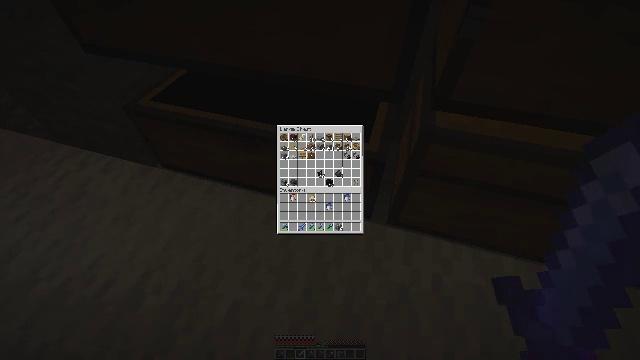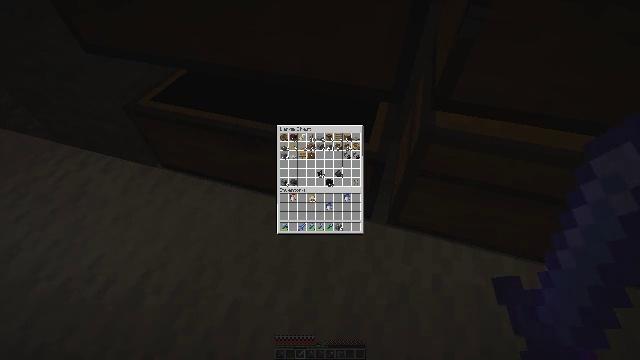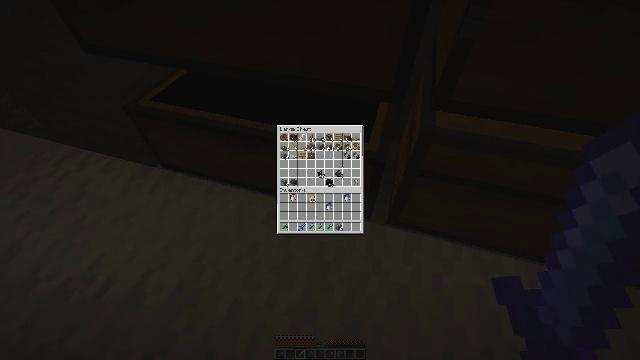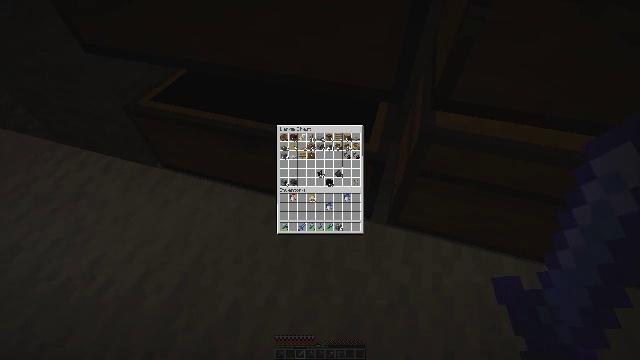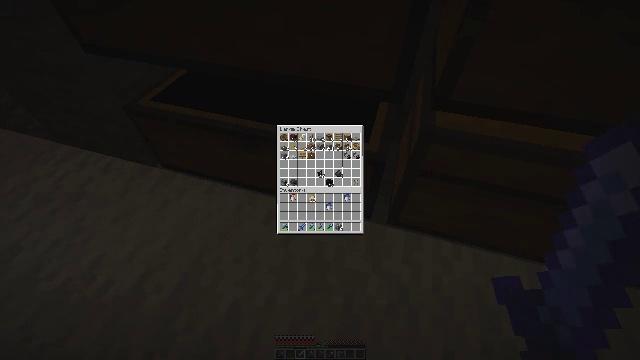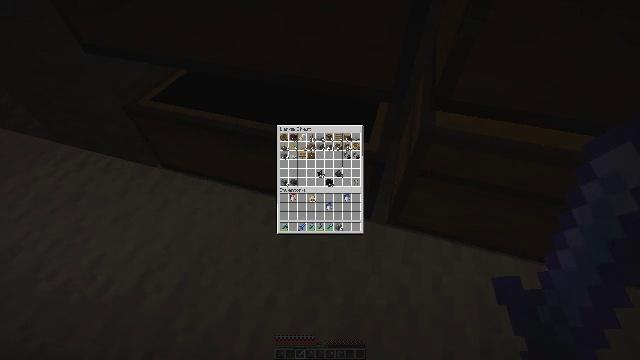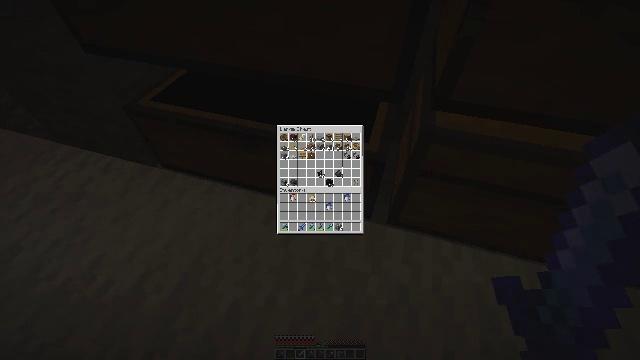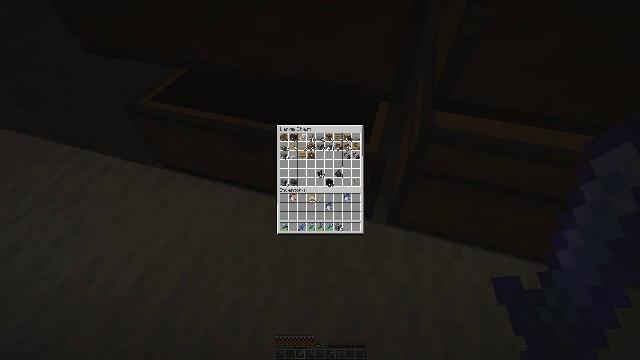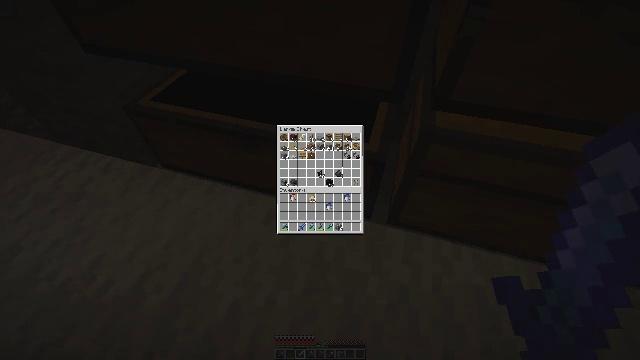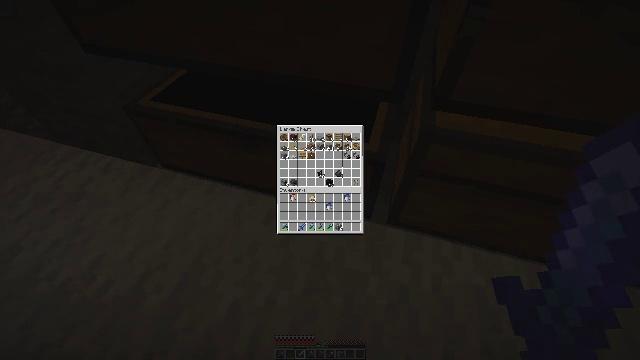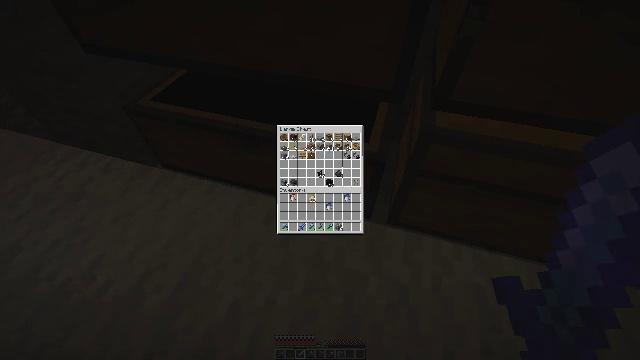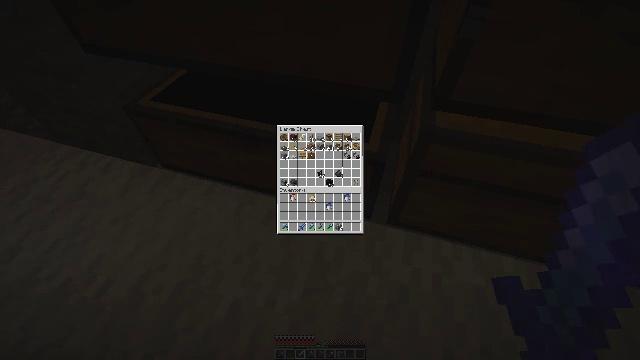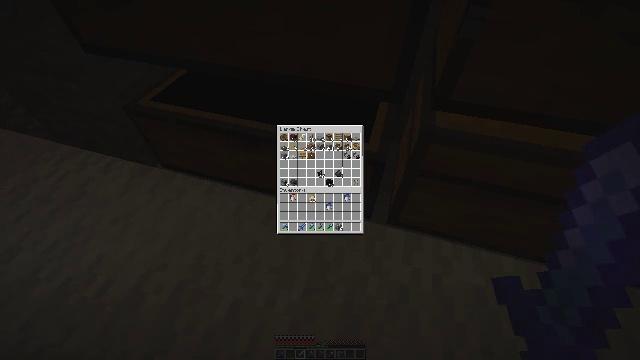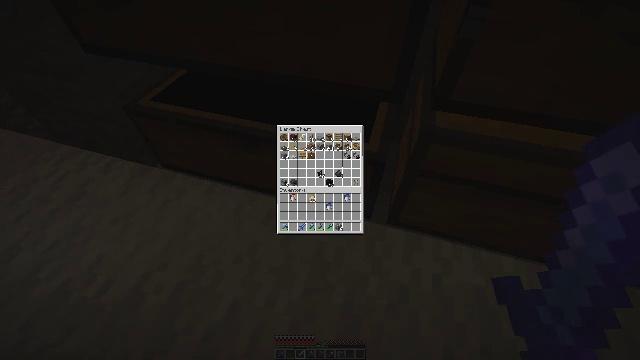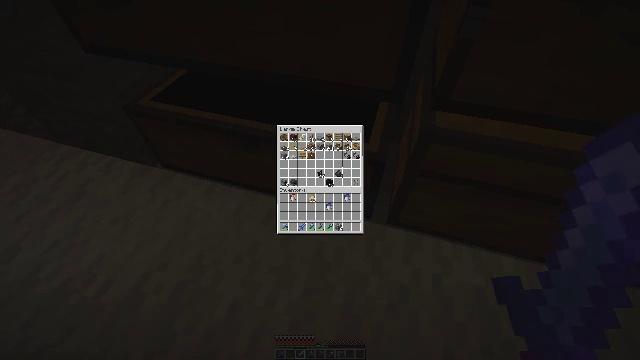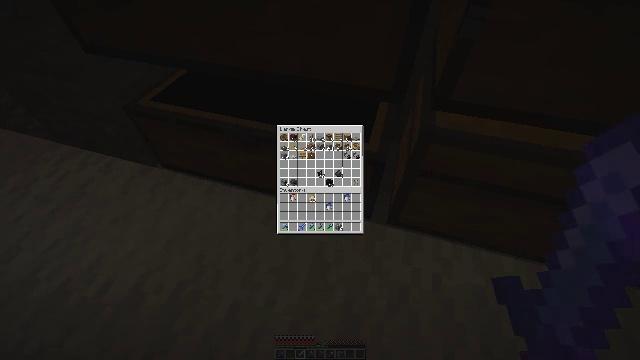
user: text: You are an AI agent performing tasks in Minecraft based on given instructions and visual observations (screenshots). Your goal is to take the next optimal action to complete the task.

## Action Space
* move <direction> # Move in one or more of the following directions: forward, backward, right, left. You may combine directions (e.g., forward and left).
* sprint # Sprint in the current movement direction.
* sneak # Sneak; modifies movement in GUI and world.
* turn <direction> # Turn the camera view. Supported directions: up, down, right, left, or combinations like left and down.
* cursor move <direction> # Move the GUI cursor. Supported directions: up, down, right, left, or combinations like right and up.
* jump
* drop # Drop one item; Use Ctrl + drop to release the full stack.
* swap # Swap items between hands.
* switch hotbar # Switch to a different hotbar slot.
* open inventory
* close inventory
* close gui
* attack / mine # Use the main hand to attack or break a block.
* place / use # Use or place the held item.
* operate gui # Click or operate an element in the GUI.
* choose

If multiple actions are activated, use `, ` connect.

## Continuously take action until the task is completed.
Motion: motion action
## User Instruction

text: Break the vines.
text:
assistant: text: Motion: no_op
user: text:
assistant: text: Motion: no_op
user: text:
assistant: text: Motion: no_op
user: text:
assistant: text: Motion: no_op
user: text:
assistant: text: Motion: no_op
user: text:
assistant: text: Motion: no_op
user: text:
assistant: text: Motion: no_op
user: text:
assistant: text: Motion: no_op
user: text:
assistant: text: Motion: no_op
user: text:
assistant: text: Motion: no_op
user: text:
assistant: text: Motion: no_op
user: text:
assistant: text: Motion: no_op
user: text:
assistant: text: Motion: no_op
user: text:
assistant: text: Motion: no_op
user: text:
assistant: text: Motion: no_op
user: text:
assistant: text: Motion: no_op
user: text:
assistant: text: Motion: no_op
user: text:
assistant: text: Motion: no_op
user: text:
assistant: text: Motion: no_op
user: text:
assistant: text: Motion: no_op
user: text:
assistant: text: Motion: no_op
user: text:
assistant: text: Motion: no_op
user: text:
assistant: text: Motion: no_op
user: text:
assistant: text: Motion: no_op
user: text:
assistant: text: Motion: no_op
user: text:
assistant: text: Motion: no_op
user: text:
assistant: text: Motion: no_op
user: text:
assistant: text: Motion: no_op
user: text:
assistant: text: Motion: no_op
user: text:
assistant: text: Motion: no_op